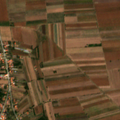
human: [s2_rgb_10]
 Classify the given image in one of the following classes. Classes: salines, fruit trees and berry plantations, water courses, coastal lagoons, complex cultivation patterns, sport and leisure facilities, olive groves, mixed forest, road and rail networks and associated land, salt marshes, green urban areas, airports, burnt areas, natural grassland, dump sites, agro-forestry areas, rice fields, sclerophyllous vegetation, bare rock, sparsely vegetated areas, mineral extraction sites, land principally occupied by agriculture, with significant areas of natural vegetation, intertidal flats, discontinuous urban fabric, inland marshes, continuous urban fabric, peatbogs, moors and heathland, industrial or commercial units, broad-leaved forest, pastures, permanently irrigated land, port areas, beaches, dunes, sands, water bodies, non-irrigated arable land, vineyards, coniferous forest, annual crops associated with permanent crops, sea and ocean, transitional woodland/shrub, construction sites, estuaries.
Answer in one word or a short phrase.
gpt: discontinuous urban fabric, non-irrigated arable land, land principally occupied by agriculture, with significant areas of natural vegetation